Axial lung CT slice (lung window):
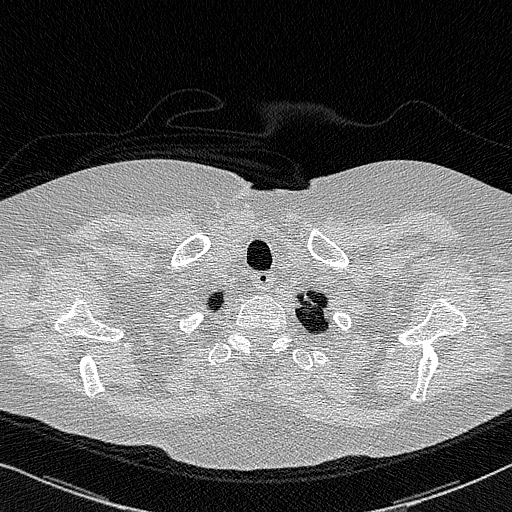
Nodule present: no